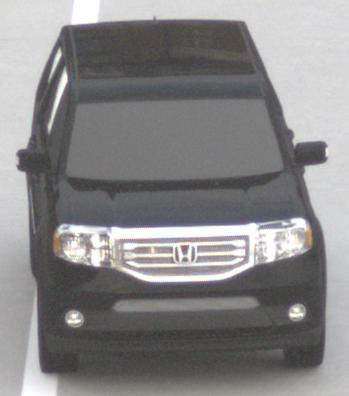
Make: Honda
Model: Pilot
Detailed model: Gen. 2 Facelift
Model produced from: 2012
Model produced until: 2015
Doors: 5
Color: black
Road condition: dry road
Daytime: morning or afternoon
Contrast: low contrast